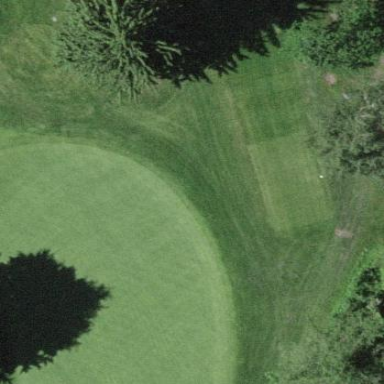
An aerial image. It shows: Picturesque green golfing area with grass land use.